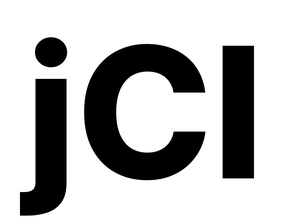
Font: Inter_ExtraBold